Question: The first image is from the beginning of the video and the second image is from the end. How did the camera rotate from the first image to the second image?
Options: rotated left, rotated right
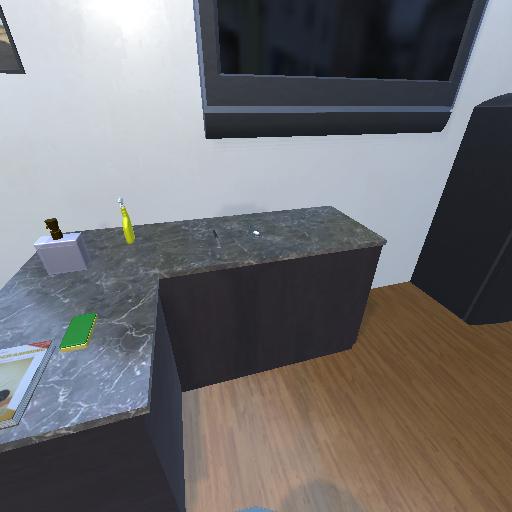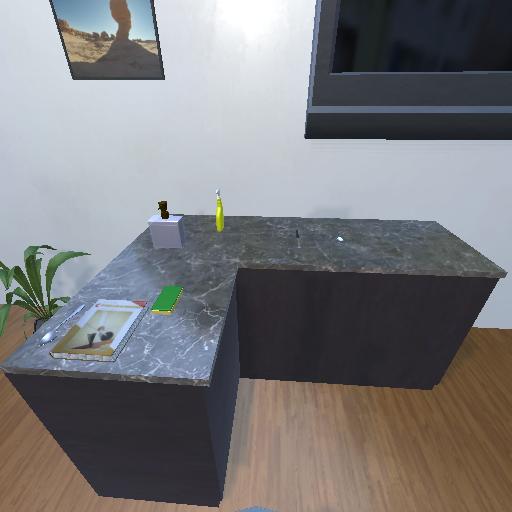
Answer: rotated left